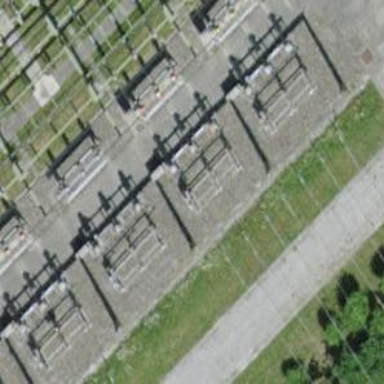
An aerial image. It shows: Insulator used in power systems.